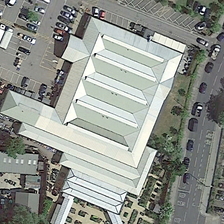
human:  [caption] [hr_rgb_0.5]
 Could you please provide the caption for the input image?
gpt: a polygonal white building is surrounded by some cars and green trees .

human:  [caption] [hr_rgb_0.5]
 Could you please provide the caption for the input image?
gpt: a polygonal white building is surrounded by some cars and green trees .

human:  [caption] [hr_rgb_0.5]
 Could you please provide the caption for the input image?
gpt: a polygonal white building is surrounded by some cars and green trees .

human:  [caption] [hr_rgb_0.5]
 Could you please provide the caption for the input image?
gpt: a polygonal white building is surrounded by some cars and green trees .

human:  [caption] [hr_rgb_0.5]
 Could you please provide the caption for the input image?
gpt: a polygonal white building is surrounded by some cars and green trees .